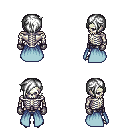
a pixel art fantasy rpg character, male body template, skeleton, overskirt, metal pants, white pixie cut hairstyle, metal gloves, metal boots, four views (front, back, left, right), 2x2 character sprite sheet, small pixel art, hard edges, no anti-aliasing